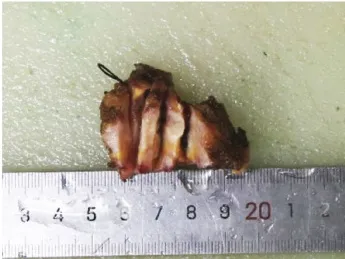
Results of gross specimen, HE staining after the first umbilical nodule resection. : Gross specimen after the first umbilical nodule resection.
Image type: medical_photograph (other_medical_photograph)